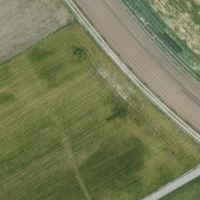
EUNIS habitat code: 52
Species observed at this site:
Fagopyrum esculentum